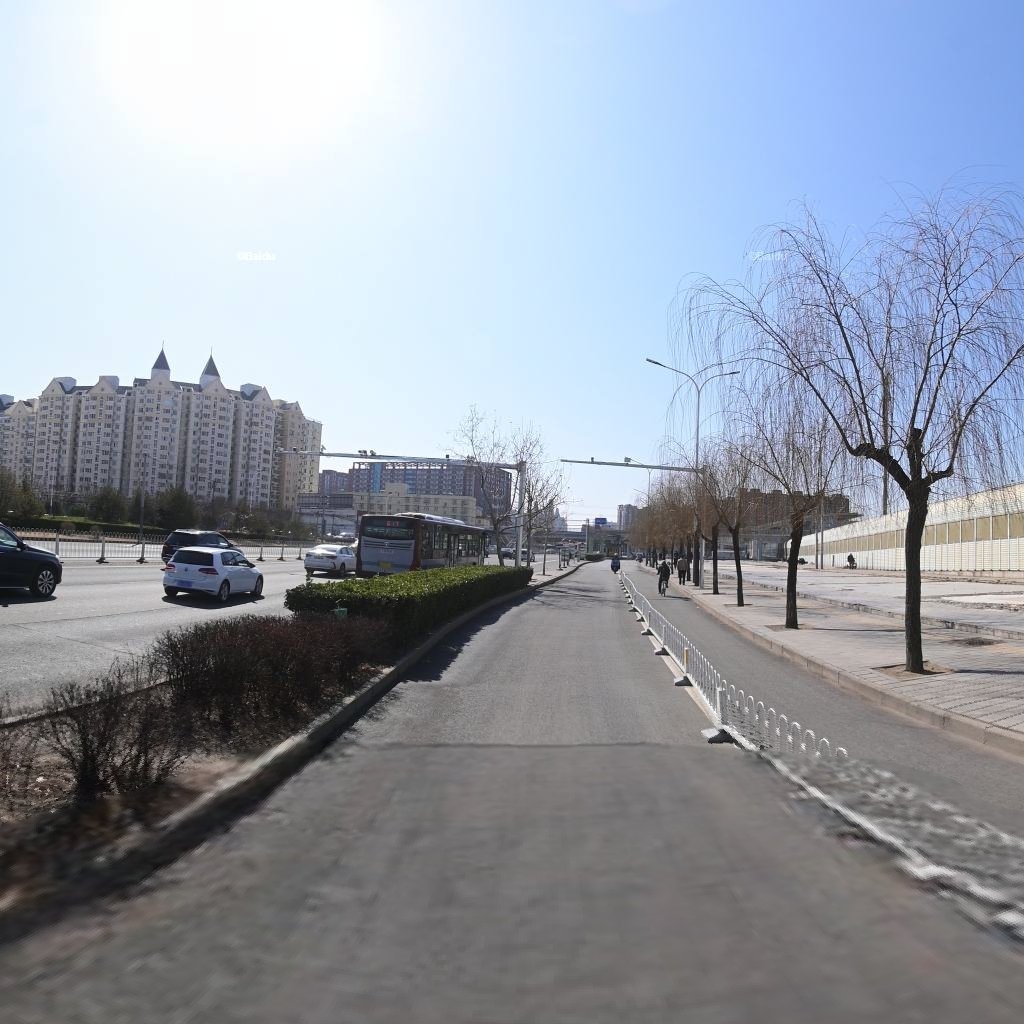
Region: Chaoyang
Road damage annotations: transverse crack, longitudinal crack